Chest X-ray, PA view. Patient: 48 years old, sex M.
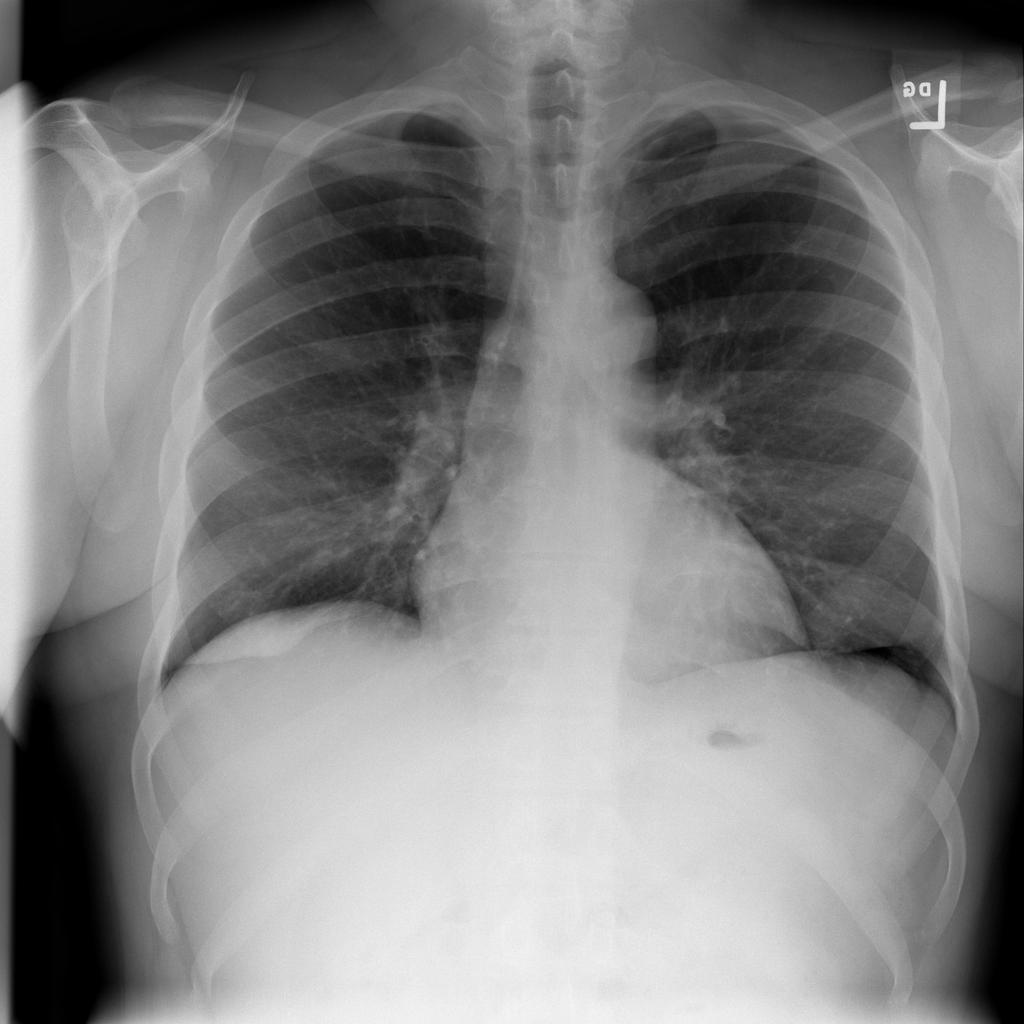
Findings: No Finding